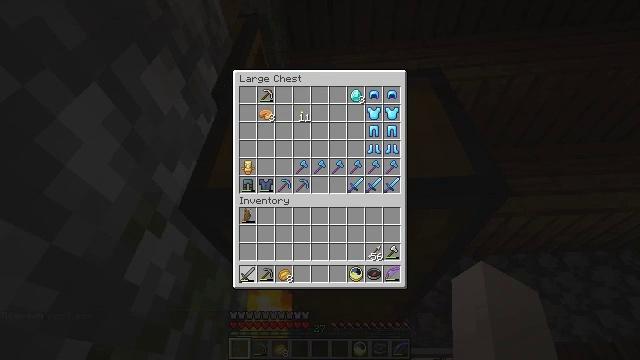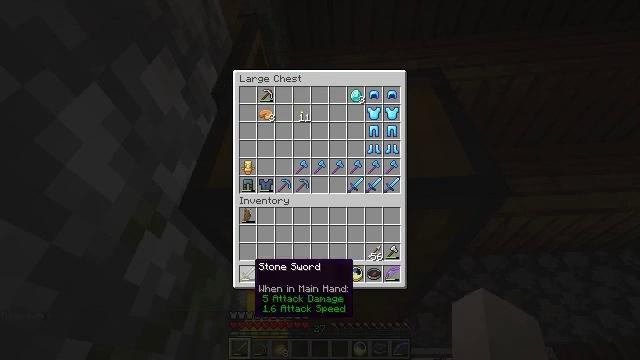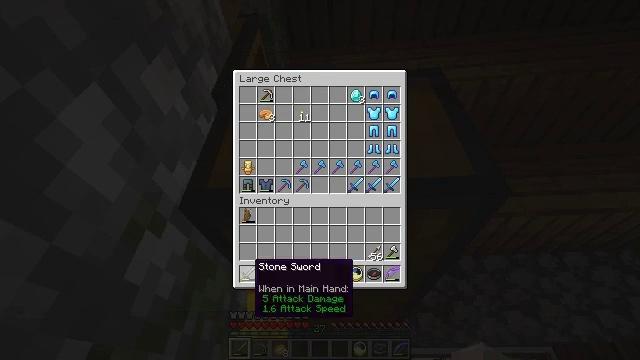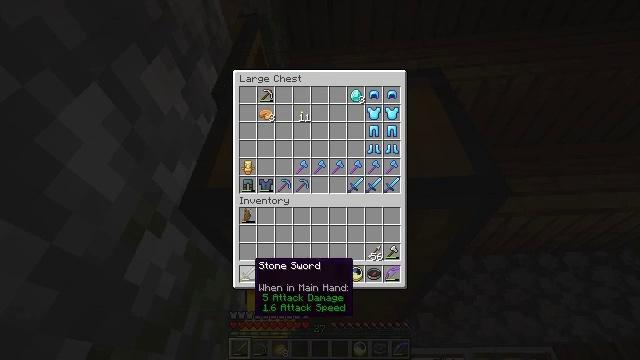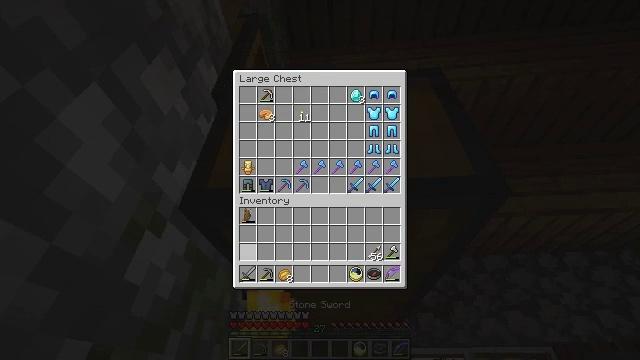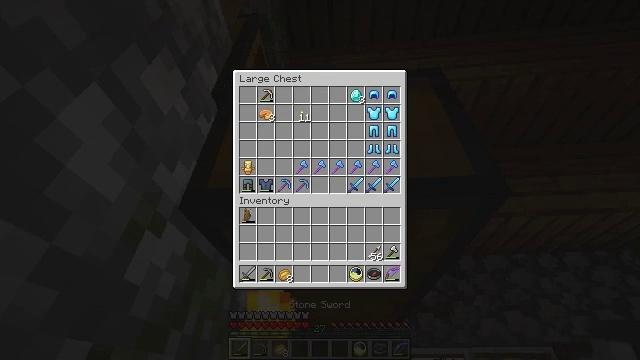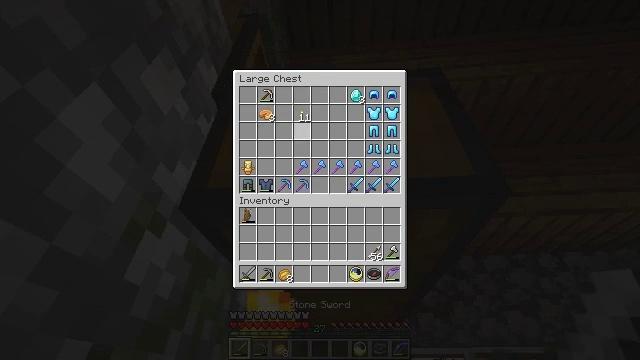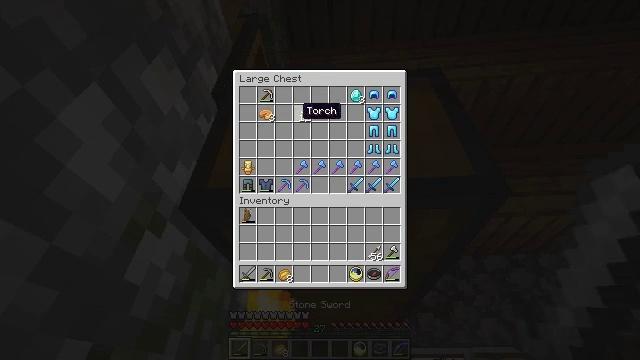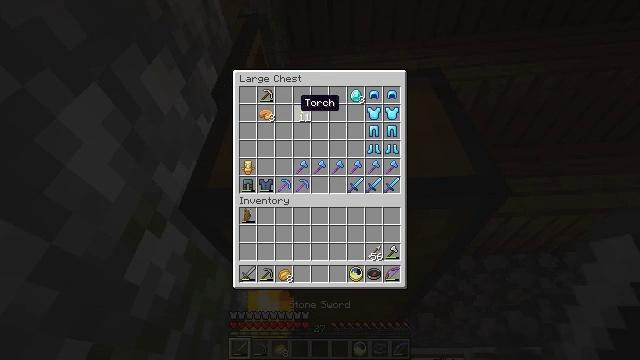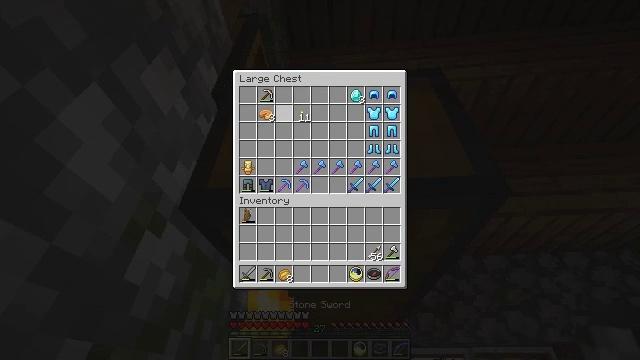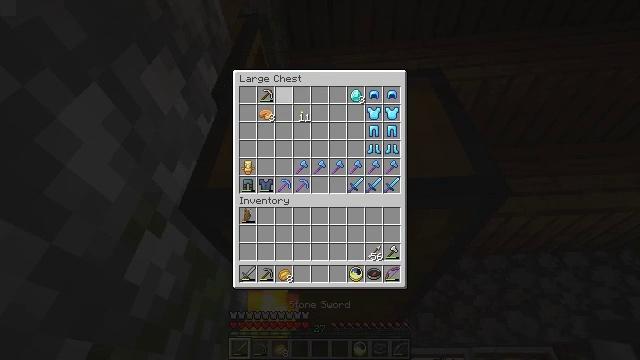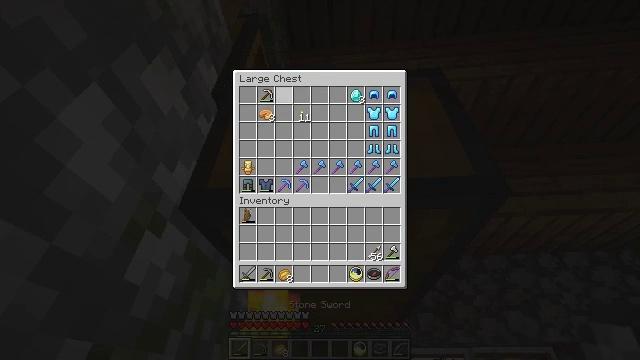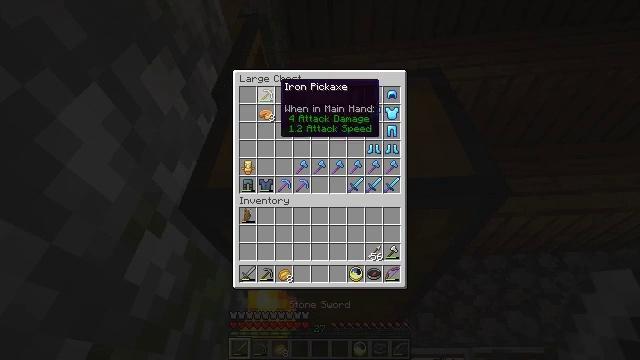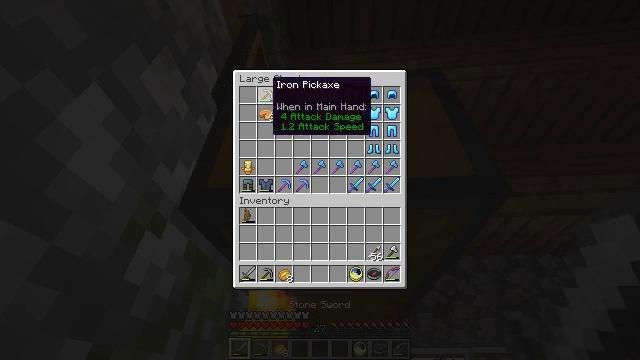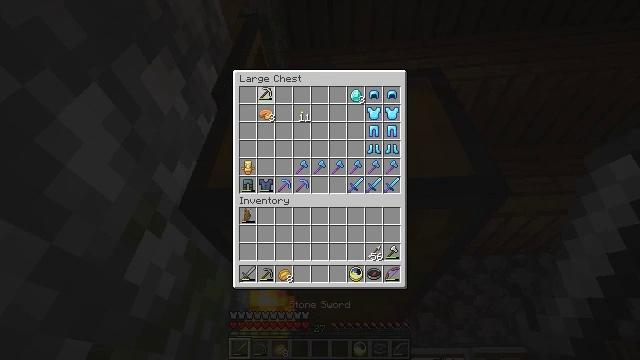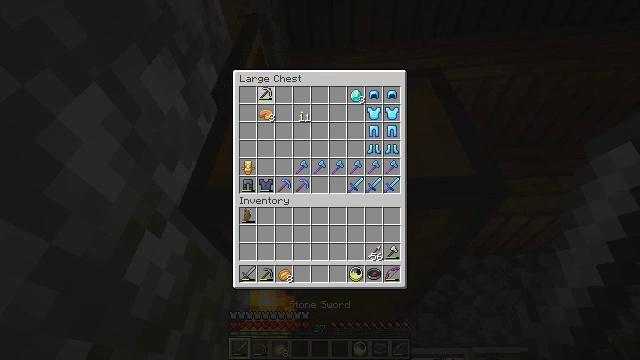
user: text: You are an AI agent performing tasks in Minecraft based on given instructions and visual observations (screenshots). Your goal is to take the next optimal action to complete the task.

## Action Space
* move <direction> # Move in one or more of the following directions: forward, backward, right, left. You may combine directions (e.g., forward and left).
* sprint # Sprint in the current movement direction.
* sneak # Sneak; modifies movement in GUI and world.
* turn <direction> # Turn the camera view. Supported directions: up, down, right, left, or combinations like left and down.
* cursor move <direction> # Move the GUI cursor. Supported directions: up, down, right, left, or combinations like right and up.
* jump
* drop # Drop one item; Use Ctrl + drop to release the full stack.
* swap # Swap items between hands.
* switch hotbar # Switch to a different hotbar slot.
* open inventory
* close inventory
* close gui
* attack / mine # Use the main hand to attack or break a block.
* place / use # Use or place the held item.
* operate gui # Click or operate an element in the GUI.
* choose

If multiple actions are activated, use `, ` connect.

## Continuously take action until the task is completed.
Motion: motion action
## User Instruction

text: Pick up the white bed by breaking it.
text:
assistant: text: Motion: no_op
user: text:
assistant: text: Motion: no_op
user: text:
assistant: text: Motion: no_op
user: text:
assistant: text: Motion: cursor move right and up
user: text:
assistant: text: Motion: cursor move right and up
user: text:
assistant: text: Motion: cursor move right and up
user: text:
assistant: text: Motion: cursor move up
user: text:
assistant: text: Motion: cursor move up
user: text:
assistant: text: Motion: no_op
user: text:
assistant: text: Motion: no_op
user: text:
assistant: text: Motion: no_op
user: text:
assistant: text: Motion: cursor move left
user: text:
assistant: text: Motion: cursor move left
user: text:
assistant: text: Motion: operate gui
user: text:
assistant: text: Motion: operate gui
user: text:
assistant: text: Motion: operate gui
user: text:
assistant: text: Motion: cursor move right and down
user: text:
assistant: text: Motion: cursor move right and down
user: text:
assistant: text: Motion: cursor move right and down
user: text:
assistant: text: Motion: cursor move right and down
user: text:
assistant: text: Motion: cursor move right and down
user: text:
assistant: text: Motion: no_op
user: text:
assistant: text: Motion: no_op
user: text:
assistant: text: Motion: cursor move down
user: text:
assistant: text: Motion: no_op
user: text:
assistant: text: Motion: no_op
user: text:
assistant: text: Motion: no_op
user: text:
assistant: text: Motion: no_op
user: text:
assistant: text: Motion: operate gui
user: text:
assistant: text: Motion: operate gui